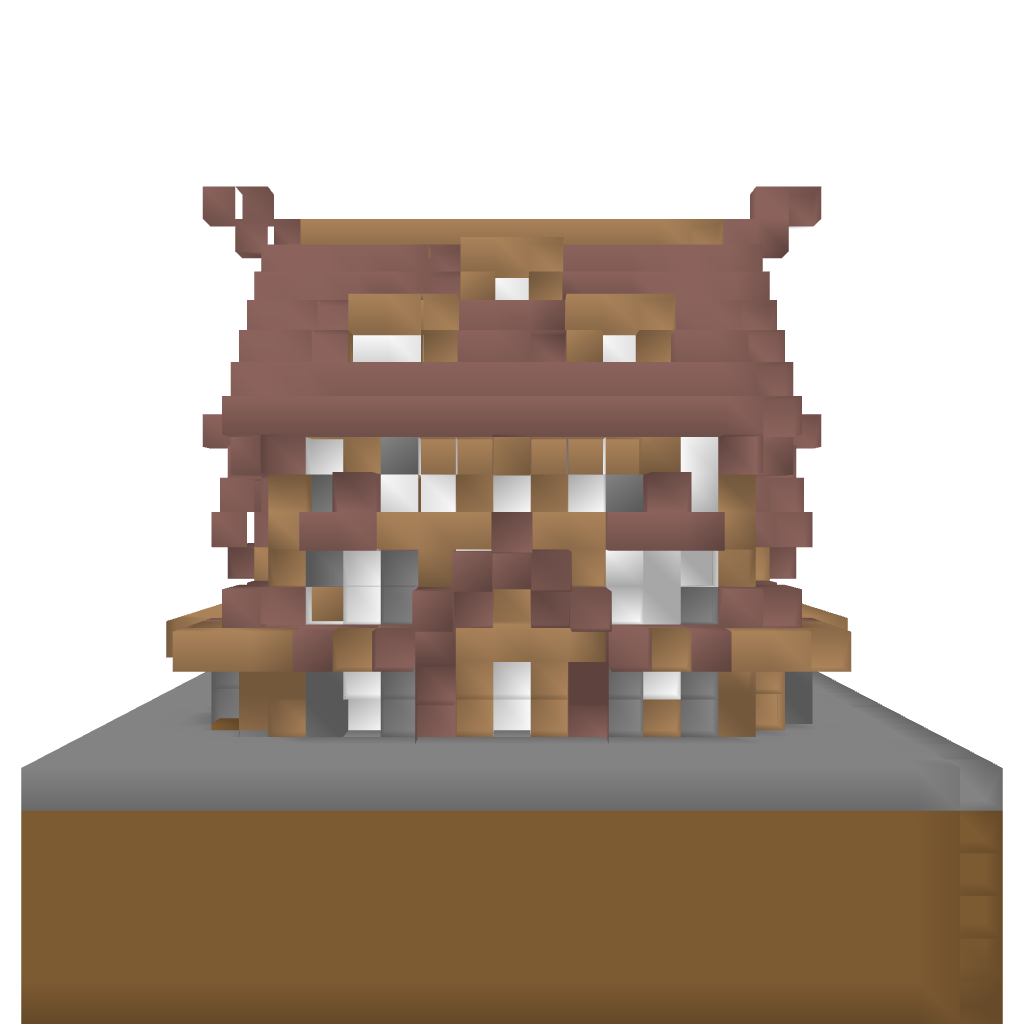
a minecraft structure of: Medieval Store bad low quality